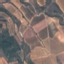
Land use / land cover class: PermanentCrop